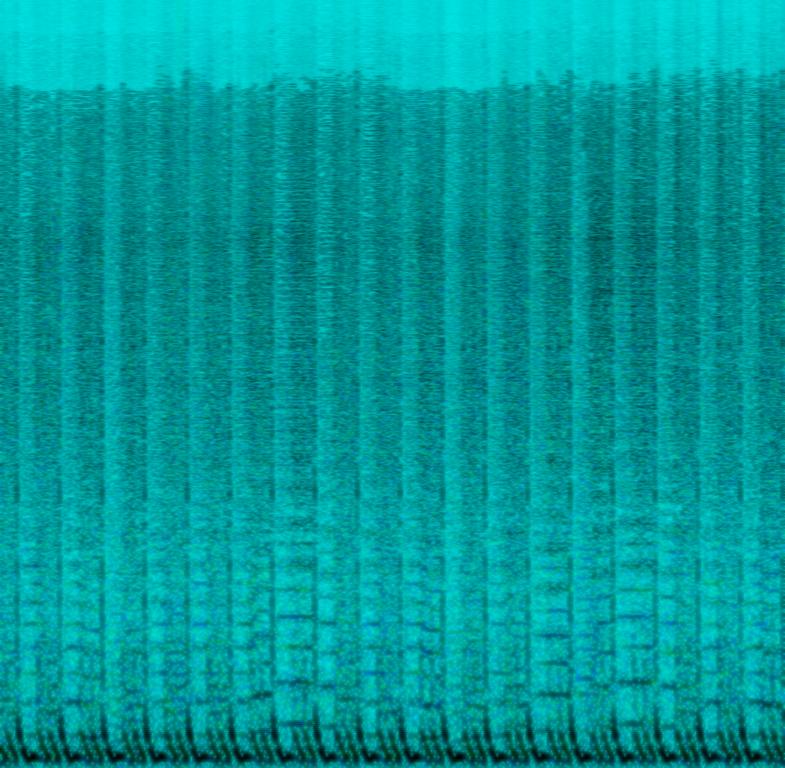
This is an EDM/techno music piece with a loud synth lead. There is a strong bass and an upbeat electronic drum beat in the background creating an atmosphere of high energy which is essential to electronic dance music. This music could be used in nightclubs, techno DJ sets and EDM venues.